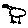
Label: bird